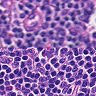
Metastatic tissue present: no